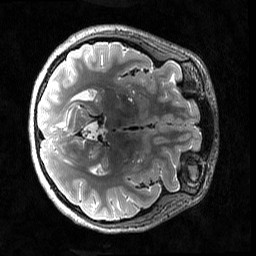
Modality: T2w
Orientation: axial
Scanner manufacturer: siemens
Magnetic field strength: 3 T
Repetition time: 3.2 s
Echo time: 0.565 s